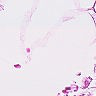
Metastatic tissue present: no